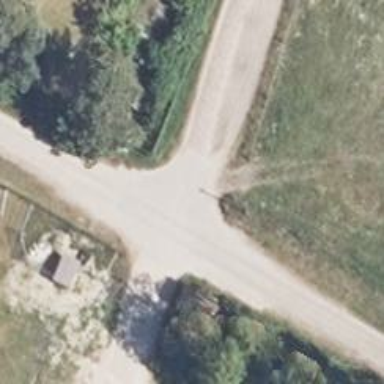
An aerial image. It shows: Residential road.